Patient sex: M
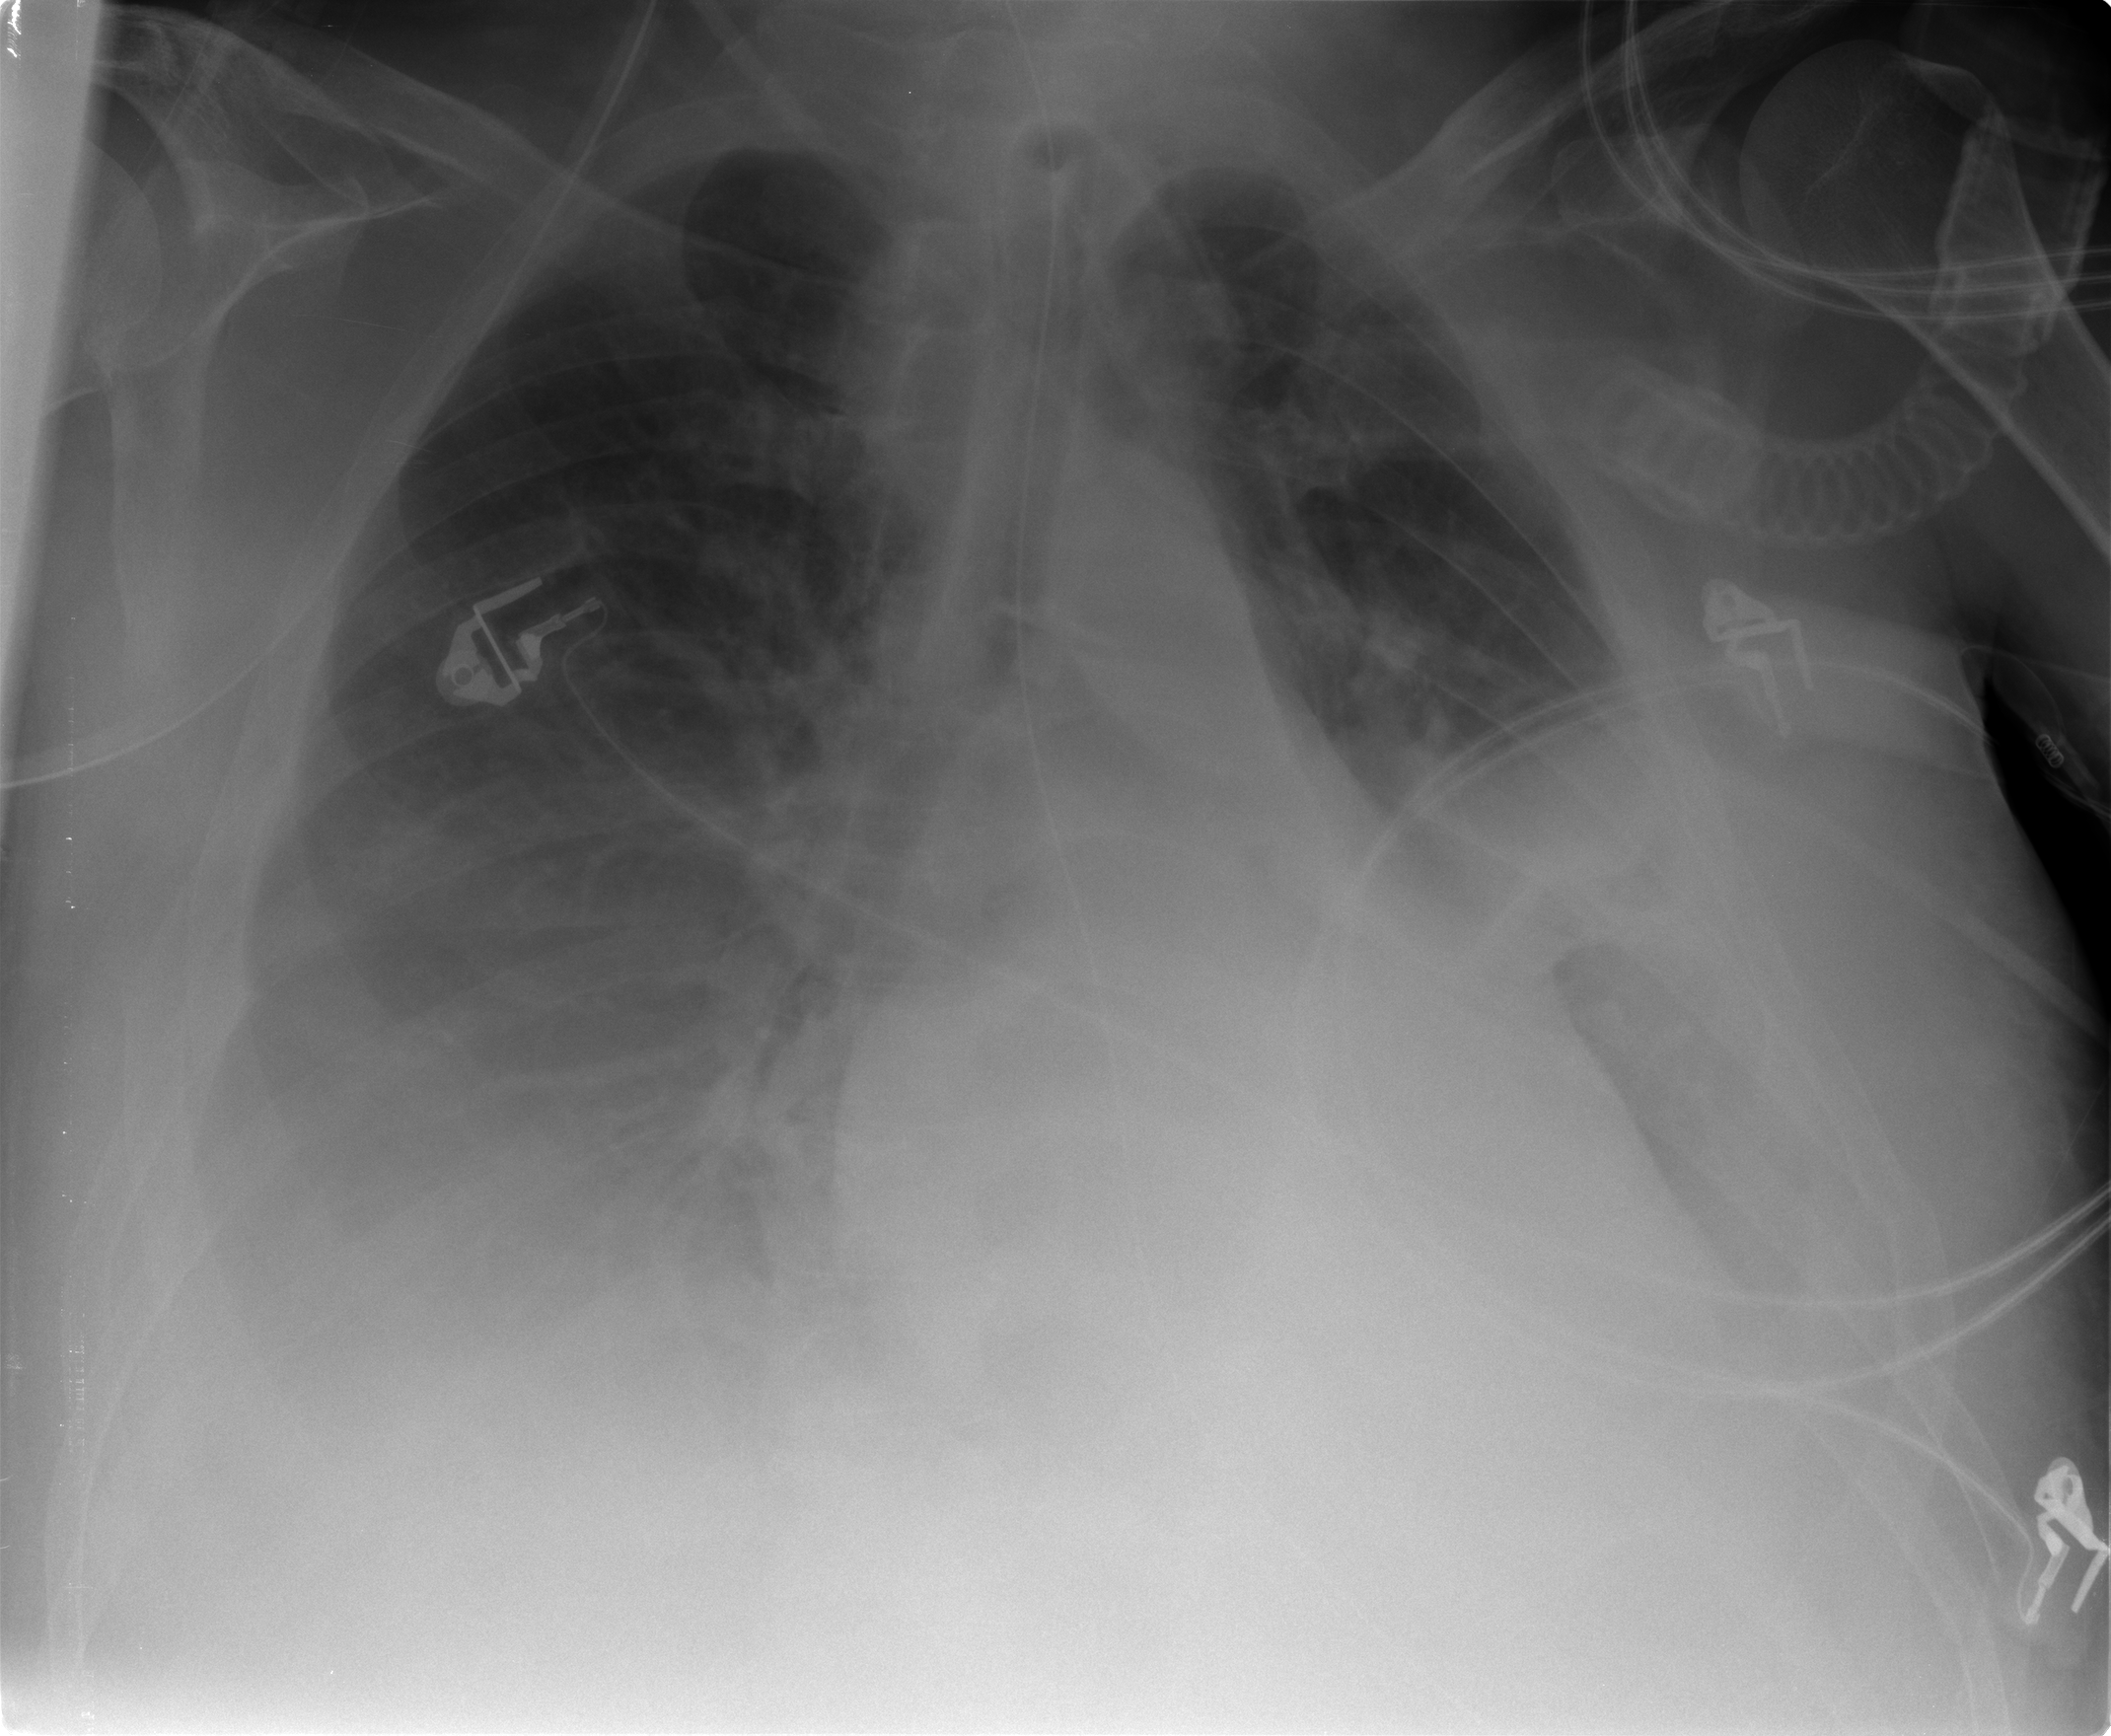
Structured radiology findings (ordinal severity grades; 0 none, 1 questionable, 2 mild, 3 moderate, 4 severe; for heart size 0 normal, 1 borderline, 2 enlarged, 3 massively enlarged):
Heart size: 1
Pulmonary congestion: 1
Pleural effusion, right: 2
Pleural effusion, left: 3
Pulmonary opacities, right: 0
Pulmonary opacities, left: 2
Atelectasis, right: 2
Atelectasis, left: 3